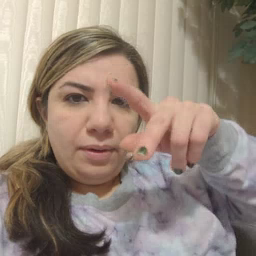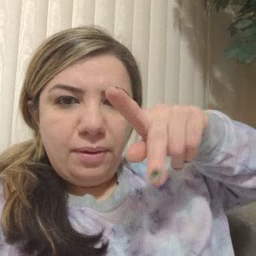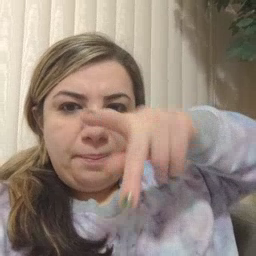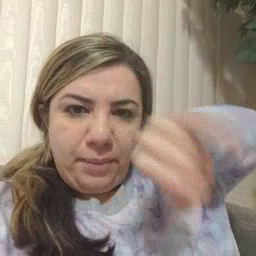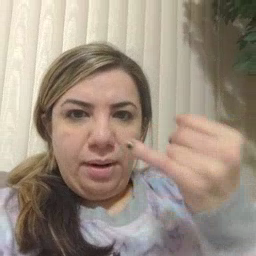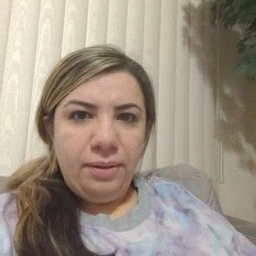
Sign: pajamas